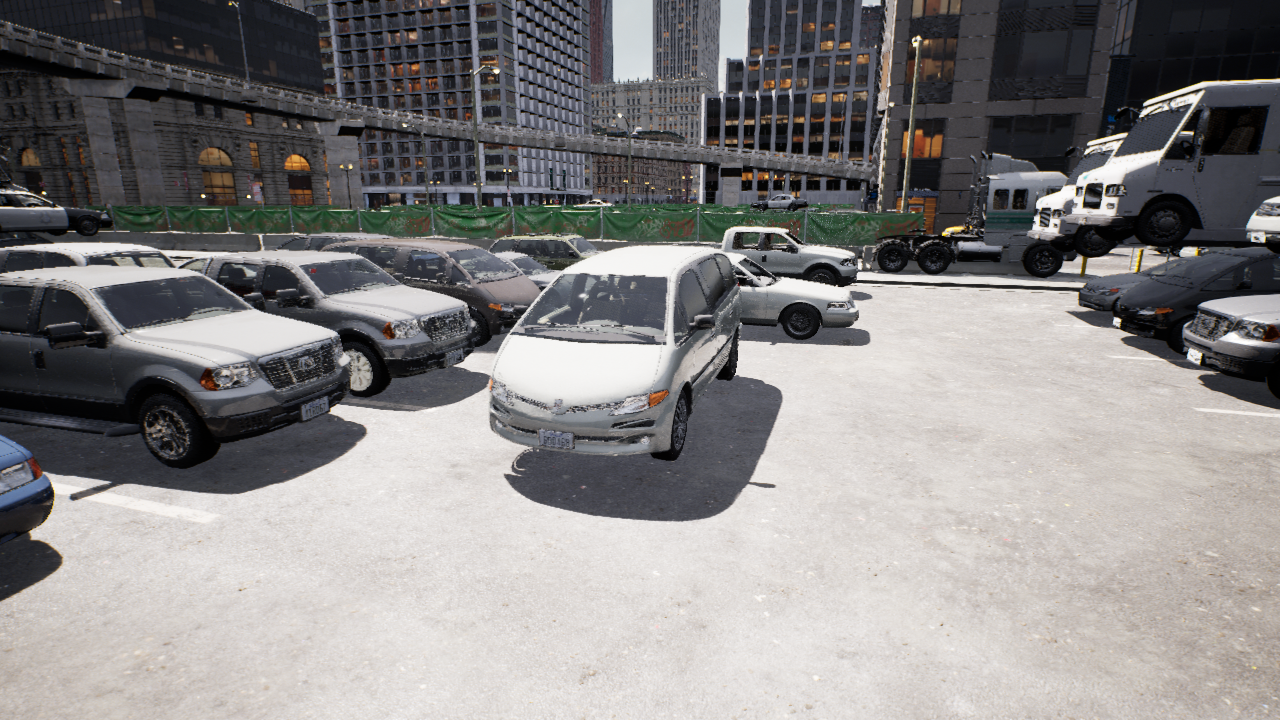
Venue: arterial
Lighting: clear day
Vehicle rig: minivan